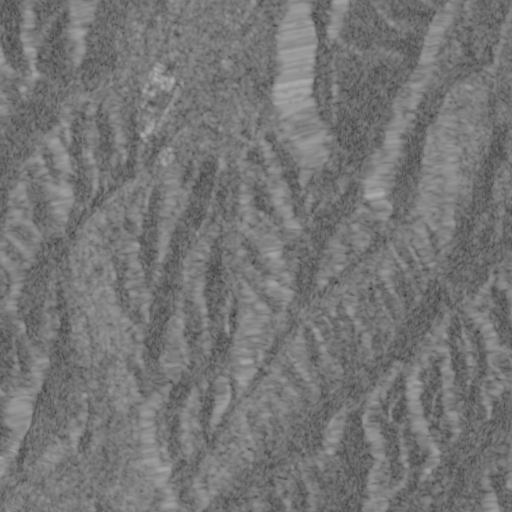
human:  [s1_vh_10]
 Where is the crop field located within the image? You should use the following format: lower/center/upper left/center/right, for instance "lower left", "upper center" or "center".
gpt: The crop field is located in the upper left of the image.
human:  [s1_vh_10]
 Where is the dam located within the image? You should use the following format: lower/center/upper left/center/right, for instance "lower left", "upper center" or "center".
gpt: The dam is located in the center left of the image.
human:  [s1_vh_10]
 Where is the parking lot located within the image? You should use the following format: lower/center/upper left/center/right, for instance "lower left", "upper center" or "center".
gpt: The parking lot is located in the lower left of the image.
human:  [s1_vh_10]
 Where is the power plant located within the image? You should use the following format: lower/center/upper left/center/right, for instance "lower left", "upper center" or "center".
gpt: There is no power plant in the image.

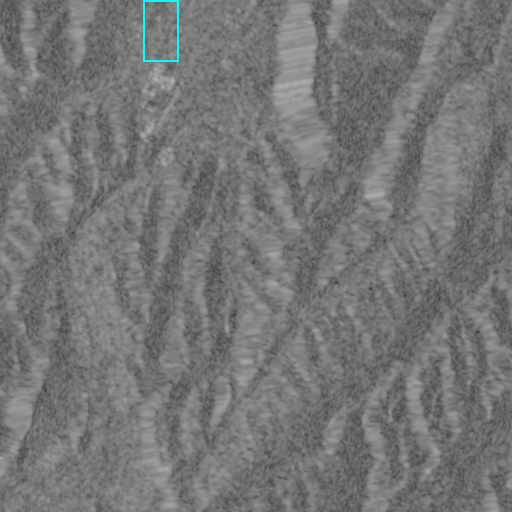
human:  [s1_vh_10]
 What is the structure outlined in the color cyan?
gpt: The structure outlined in cyan is a crop field.
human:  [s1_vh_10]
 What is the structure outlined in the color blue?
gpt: There is no blue outline.